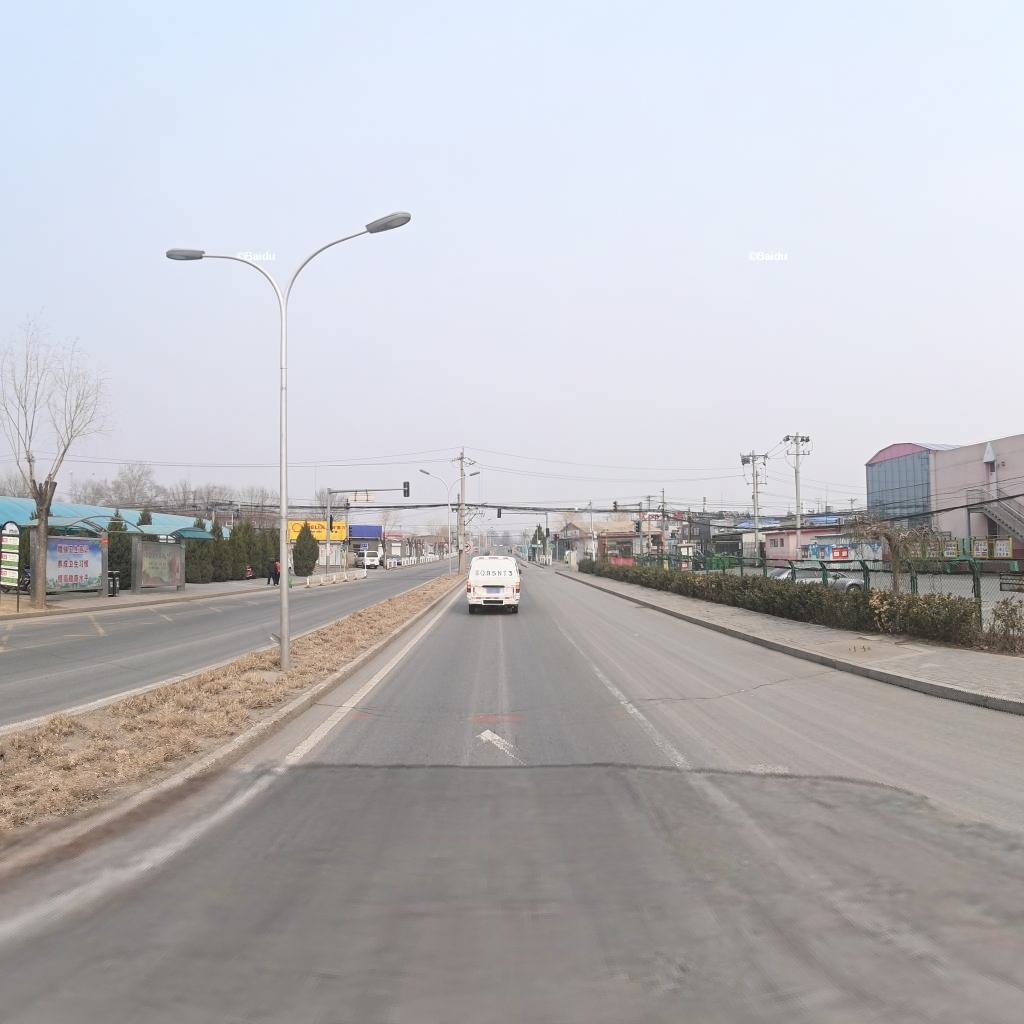
Region: Haidian
Road damage annotations: transverse crack, transverse crack